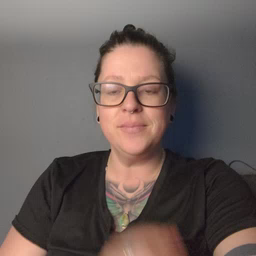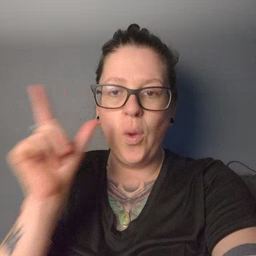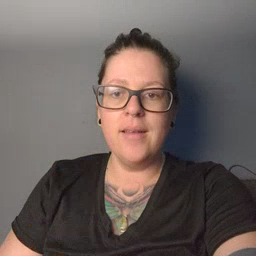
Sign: awake